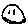
Label: smiley face